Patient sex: M
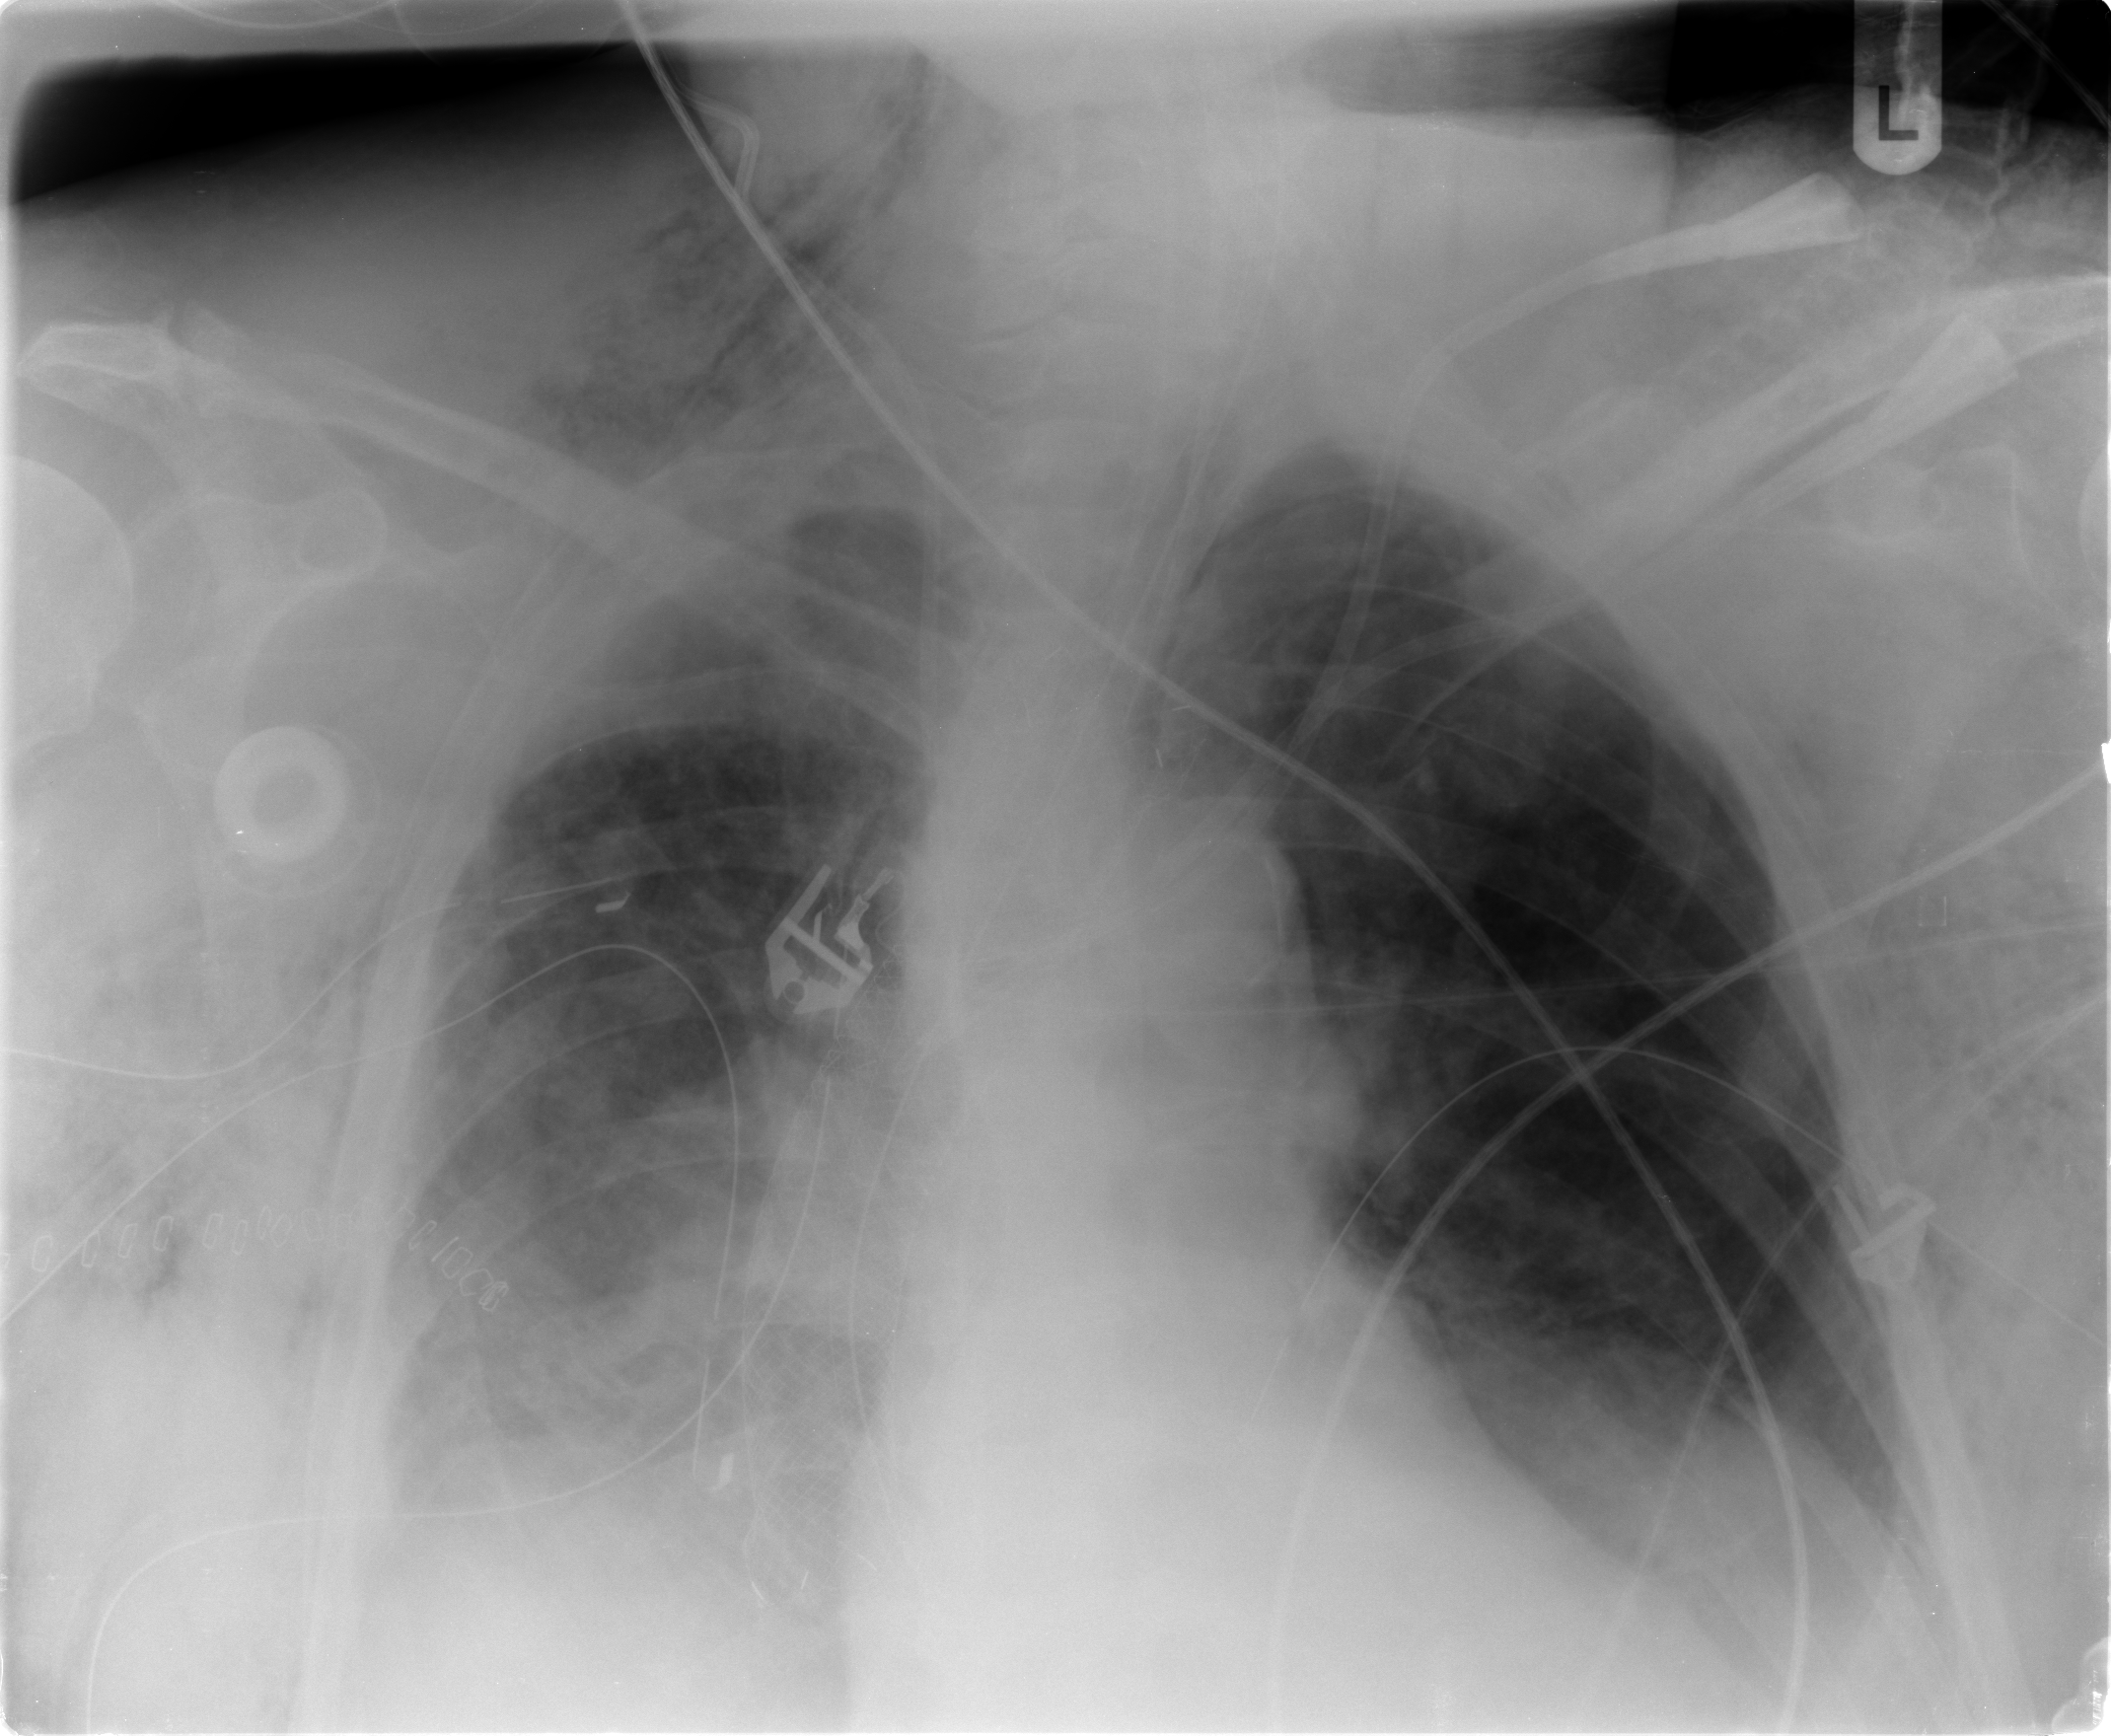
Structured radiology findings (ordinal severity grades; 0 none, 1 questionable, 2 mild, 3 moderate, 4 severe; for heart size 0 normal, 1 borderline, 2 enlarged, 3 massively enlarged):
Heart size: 0
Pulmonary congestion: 0
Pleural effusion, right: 2
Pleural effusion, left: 2
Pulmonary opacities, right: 2
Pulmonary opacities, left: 1
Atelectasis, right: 2
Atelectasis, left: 1